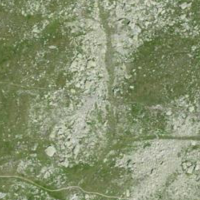
EUNIS habitat code: 26
Species observed at this site:
Oenanthe oenanthe
Marmota marmota
Turdus torquatus